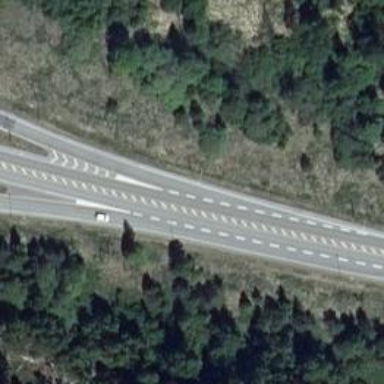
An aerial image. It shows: Motorway junction.